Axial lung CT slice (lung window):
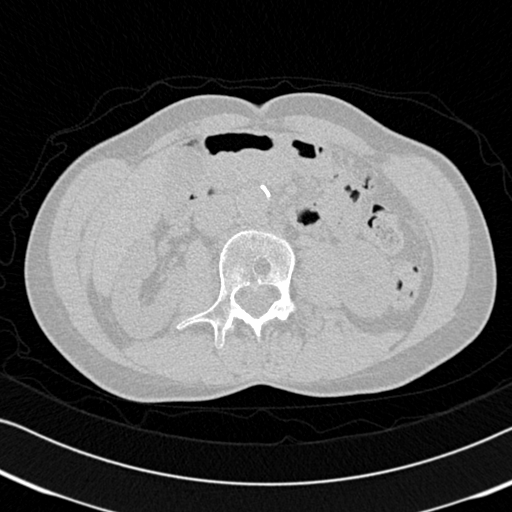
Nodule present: no